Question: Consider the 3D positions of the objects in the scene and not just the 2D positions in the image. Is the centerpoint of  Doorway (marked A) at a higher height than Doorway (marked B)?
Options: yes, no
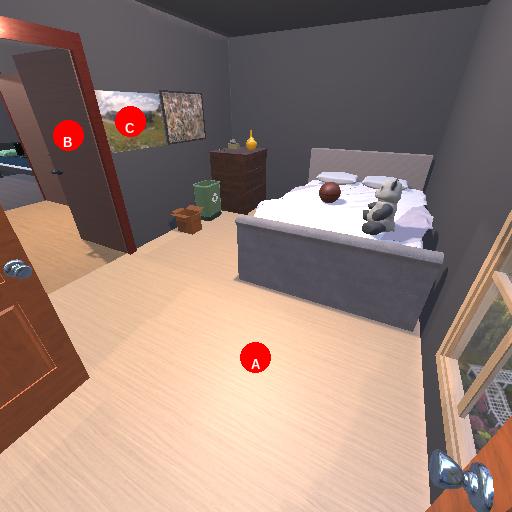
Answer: yes